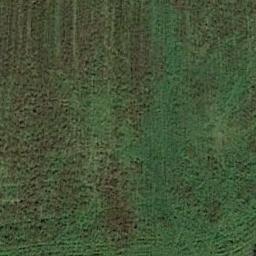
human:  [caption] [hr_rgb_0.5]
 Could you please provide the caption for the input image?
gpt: This meadow has different sparsity in different places .

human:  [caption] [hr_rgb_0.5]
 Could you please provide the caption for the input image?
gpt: The meadow is dense but uneven .

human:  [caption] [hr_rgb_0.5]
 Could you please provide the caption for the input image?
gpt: A large patch of brown and green grass .

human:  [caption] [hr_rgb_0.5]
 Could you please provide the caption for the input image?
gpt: The entire image is dominated by grass .

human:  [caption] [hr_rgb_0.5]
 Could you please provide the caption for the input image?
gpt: A sparse green meadow with some grass .